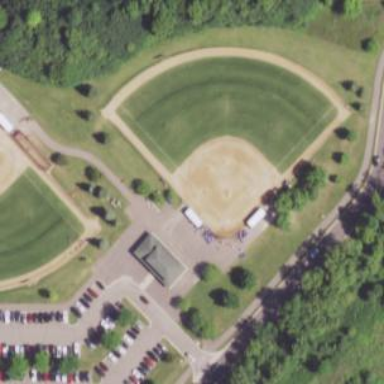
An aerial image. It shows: Baseball pitch for leisure land.